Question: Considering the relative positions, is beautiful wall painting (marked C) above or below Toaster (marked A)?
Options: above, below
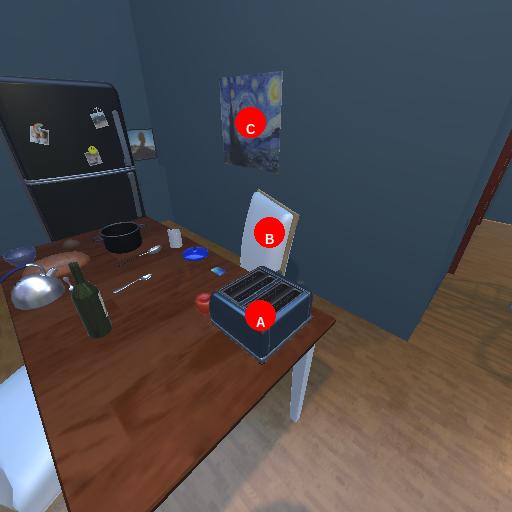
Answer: above